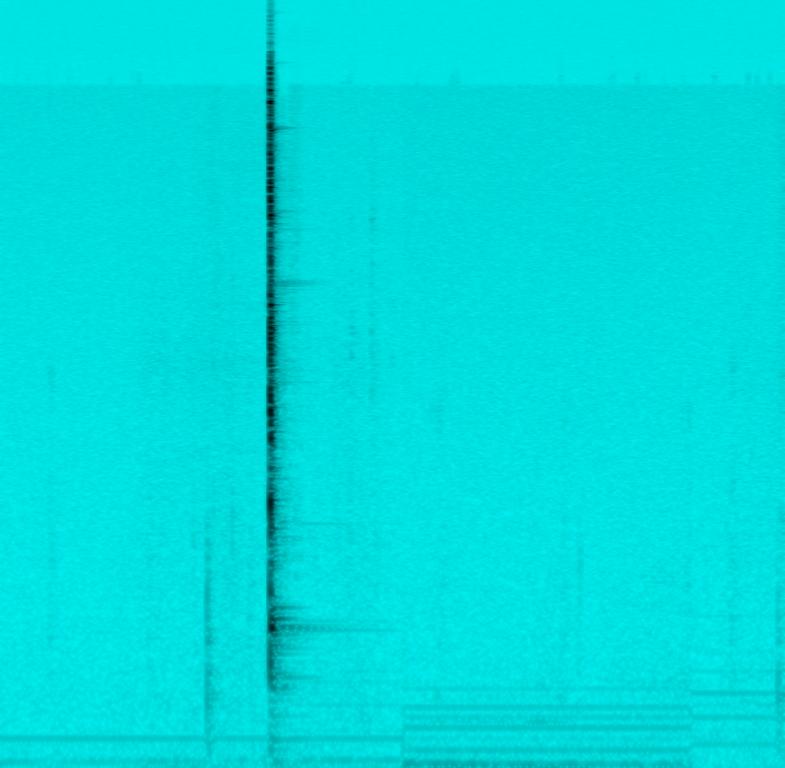
The song is an instrumental. The song is medium tempo with ambient room noises, like a volume knob turned up, a guitar being plugged in and the rhythmic strumming of an amplified distortion guitar. The song is energetic and passionate. The song is an introduction to a rock song.